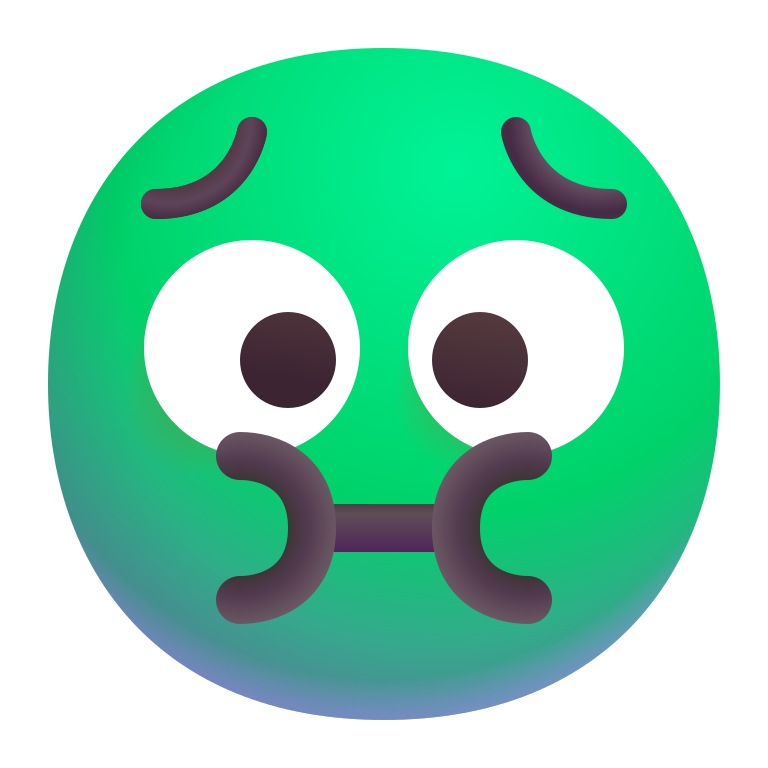
nauseated face color